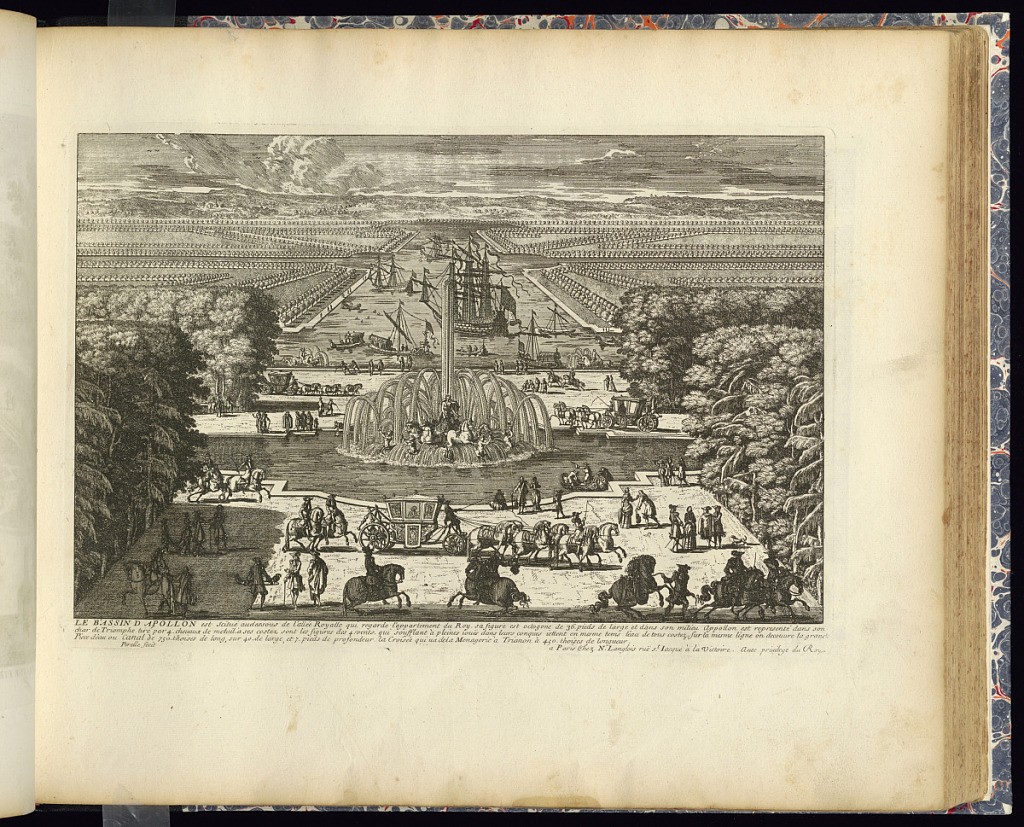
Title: LE BASSIN D’APOLLON
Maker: Adam Perelle, French, 1638 – 1695
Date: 1670–1703
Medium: Etching on laid paper
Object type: Print
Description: View of the Fountian of Apollo and the Grand Canal within the formal gardens at Versailles. In the foreground, a basin with Apollo in a horse drawn chariot with putti and large jets of water sprouting upwards. Beyond, the Grand Canal filled with boats, and sail ships, with trees in the background and framing the scene in the foreground. Figures (courtiers), horseman, and horse drawn carriages throughout the grounds. The plate is signed and titled with a description.